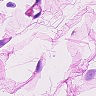
Metastatic tissue present: no